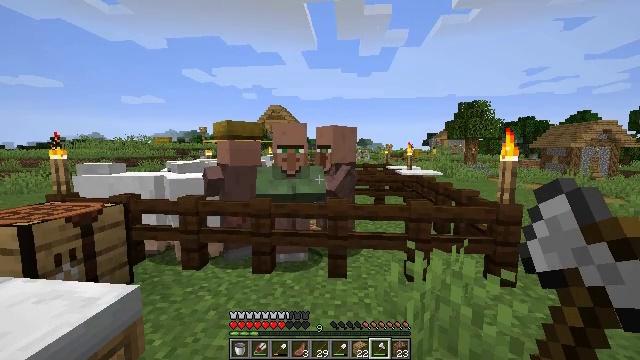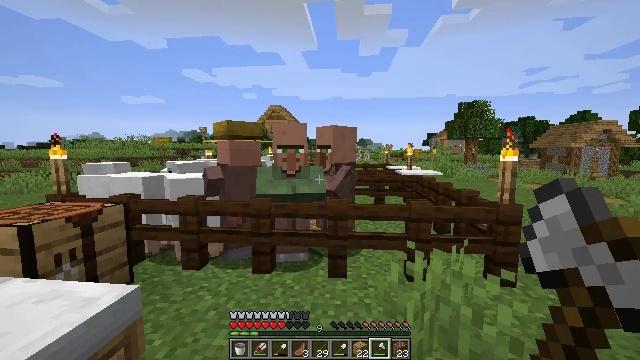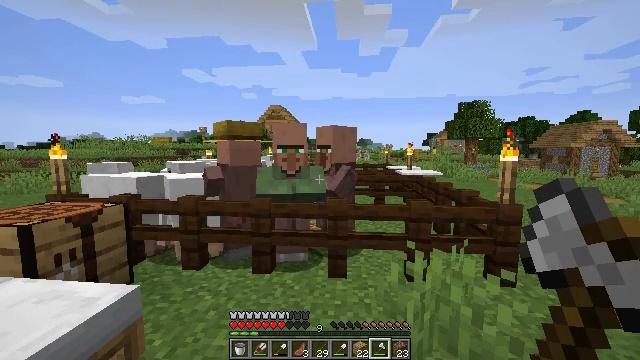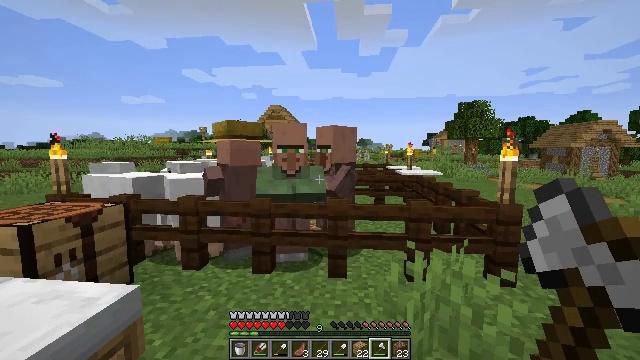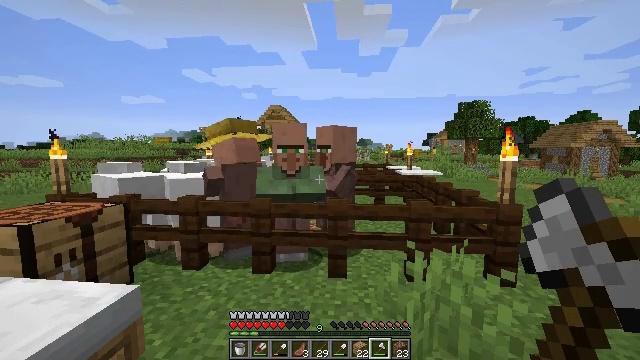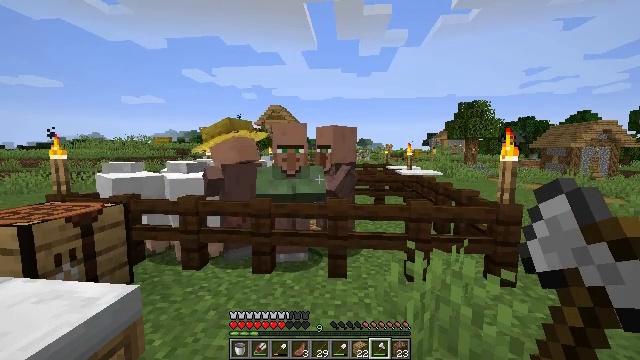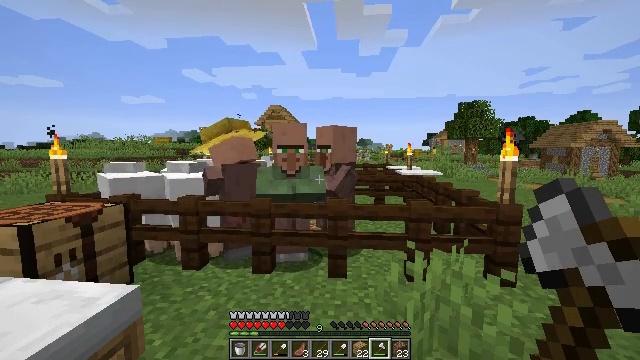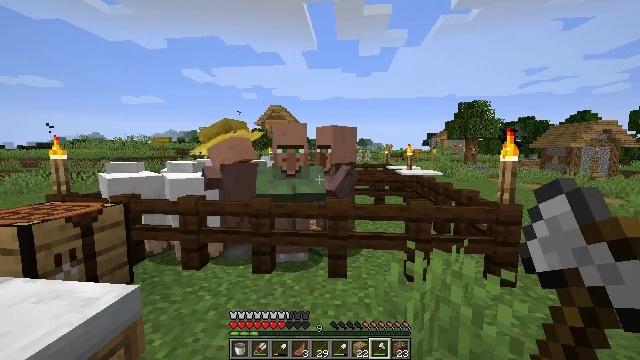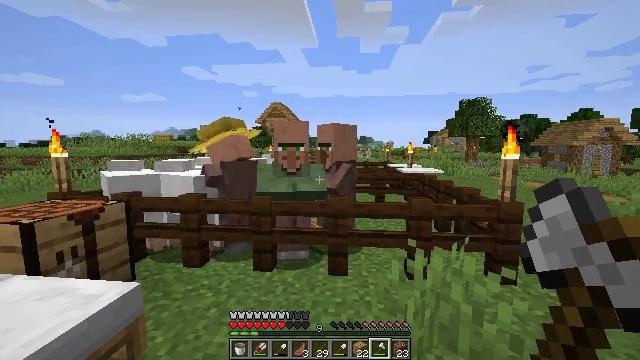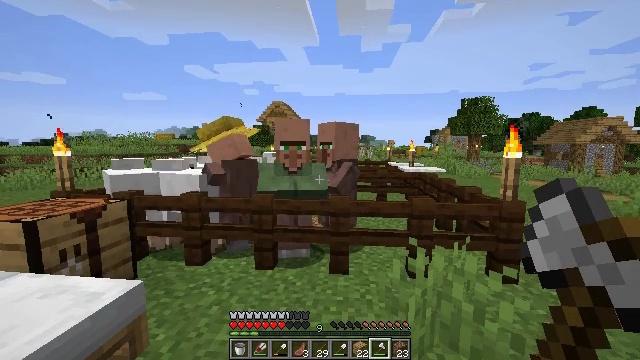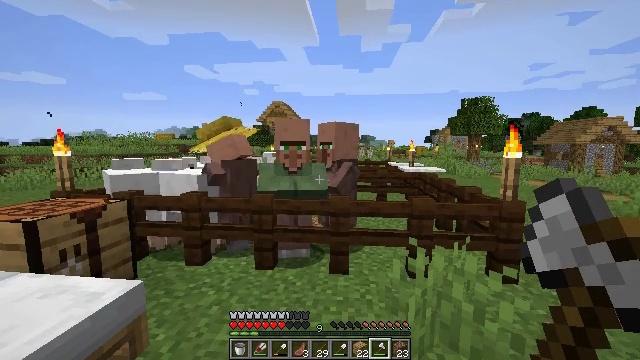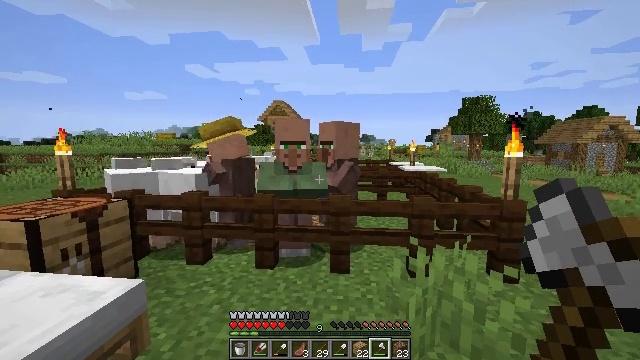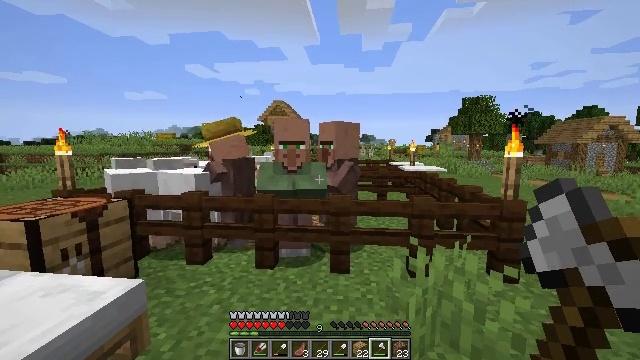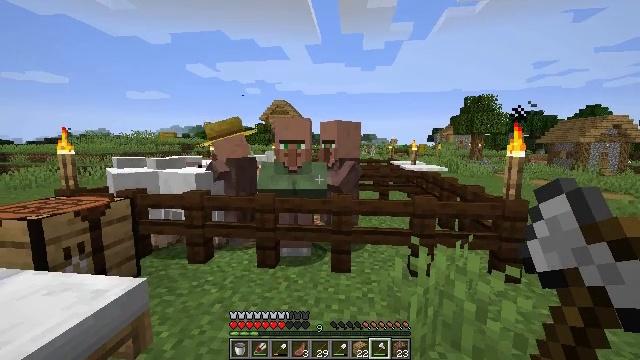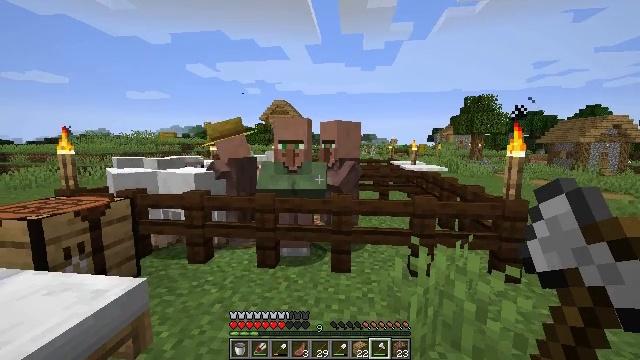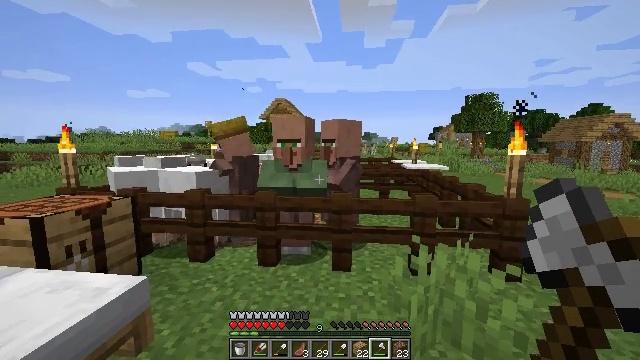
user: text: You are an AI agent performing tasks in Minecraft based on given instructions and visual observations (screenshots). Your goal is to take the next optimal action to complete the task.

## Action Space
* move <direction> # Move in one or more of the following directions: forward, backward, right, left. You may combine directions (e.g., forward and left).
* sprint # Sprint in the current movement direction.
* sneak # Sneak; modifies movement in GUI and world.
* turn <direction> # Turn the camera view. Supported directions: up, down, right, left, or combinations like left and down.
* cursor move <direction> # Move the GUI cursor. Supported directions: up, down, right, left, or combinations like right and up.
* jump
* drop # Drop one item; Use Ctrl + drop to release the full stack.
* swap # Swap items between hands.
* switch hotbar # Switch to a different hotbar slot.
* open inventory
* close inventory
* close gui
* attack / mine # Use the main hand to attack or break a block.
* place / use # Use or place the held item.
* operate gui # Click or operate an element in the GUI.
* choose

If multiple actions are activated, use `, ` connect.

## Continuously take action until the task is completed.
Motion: motion action
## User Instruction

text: Gather materials from the dark oak fence.
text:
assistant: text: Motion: no_op
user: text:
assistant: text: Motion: no_op
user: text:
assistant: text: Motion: no_op
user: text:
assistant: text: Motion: no_op
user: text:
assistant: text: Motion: no_op
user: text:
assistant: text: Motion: no_op
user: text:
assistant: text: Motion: no_op
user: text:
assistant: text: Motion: no_op
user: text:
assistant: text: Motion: no_op
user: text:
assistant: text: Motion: no_op
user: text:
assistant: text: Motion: no_op
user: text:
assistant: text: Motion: no_op
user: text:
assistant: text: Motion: no_op
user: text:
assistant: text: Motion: no_op
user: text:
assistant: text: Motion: no_op
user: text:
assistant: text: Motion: no_op
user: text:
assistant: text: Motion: turn left
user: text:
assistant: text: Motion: turn left
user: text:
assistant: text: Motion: turn left and up
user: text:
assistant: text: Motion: turn left and up
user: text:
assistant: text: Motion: turn left and up
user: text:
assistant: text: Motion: turn left and up
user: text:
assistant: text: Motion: turn left and up
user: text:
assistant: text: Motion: turn left and up
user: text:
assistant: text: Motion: no_op
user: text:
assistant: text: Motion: no_op
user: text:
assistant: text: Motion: no_op
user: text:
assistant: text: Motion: no_op
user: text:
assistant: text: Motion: no_op
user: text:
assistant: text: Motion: no_op